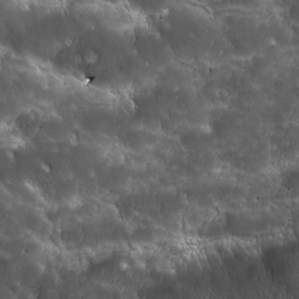
Label: non_frost